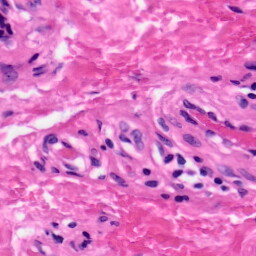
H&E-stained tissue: Skin